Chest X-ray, PA view. Patient: 32 years old, sex F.
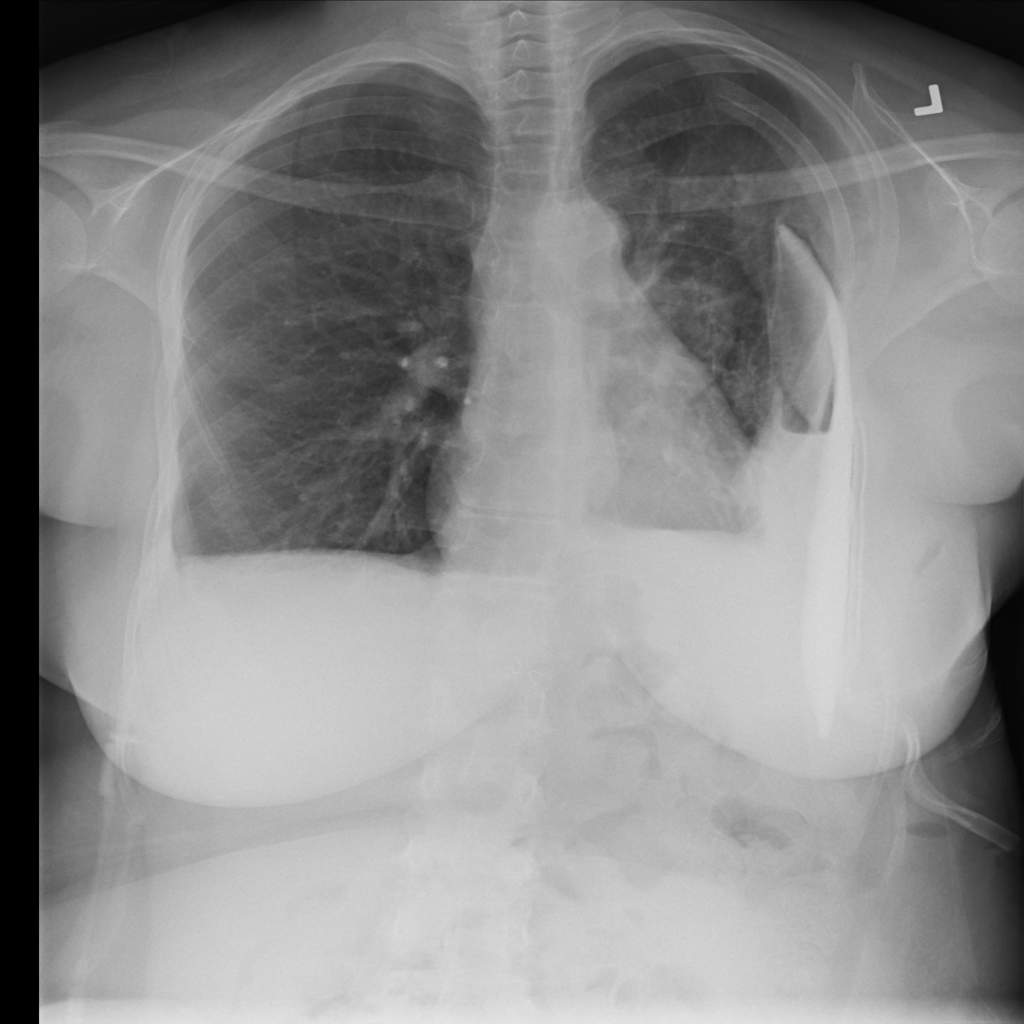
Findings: No Finding